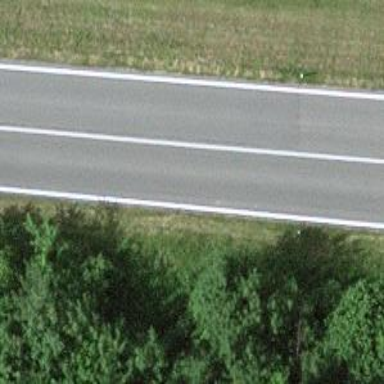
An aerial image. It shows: Primary highway.